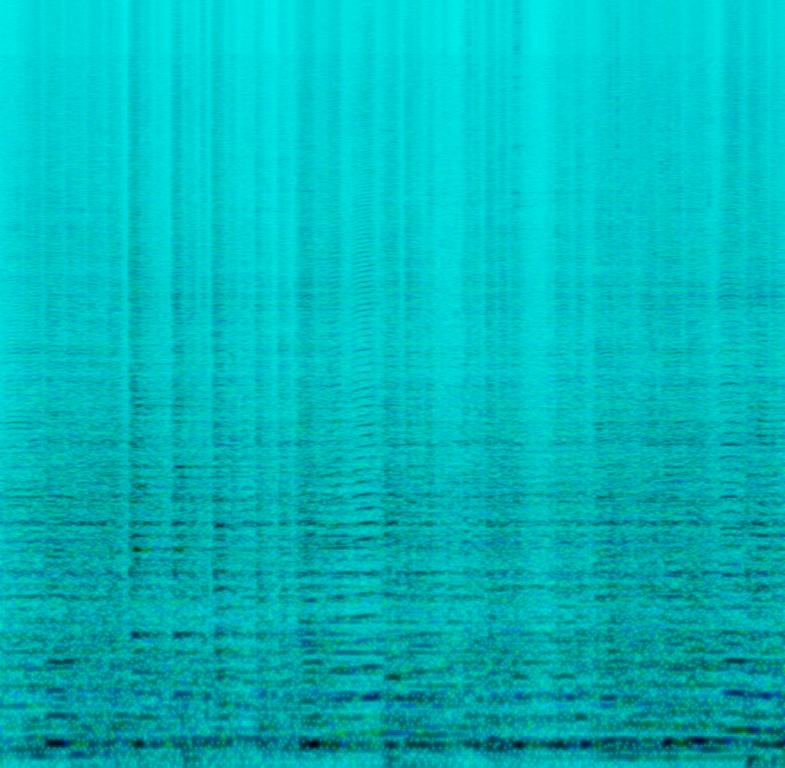
This audio contains someone playing an upright bass with a bow creating a dissonant melody and tension. This song may be playing at a live concert.